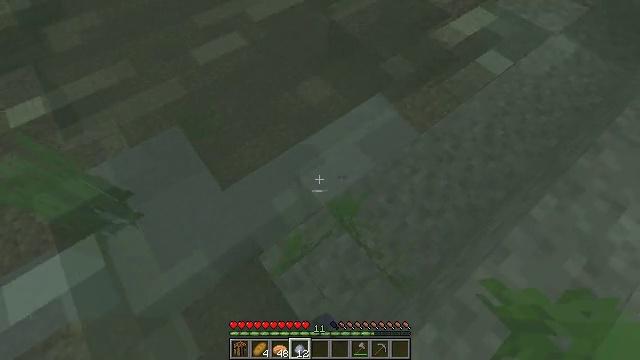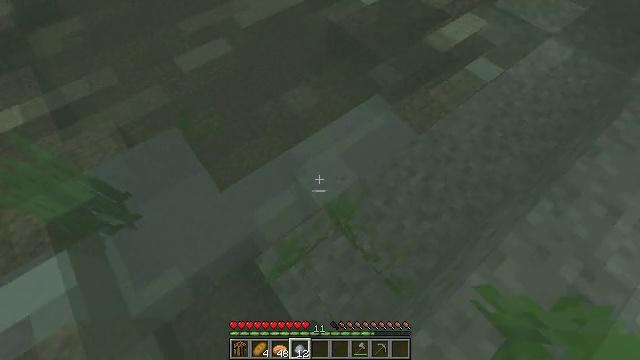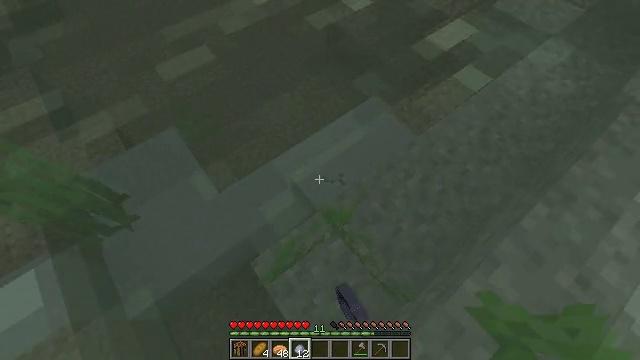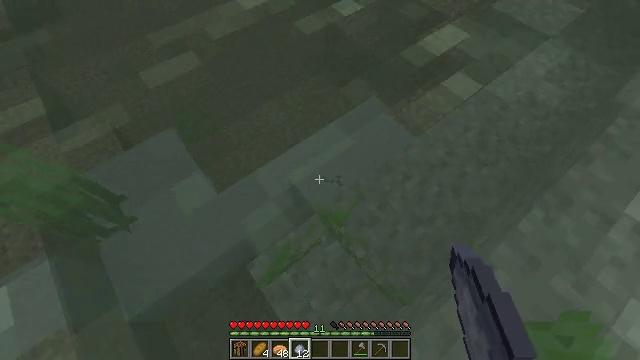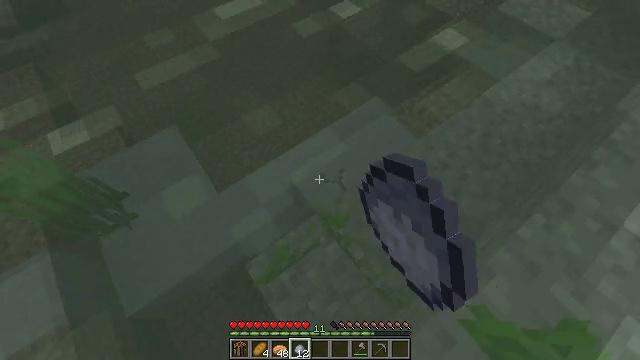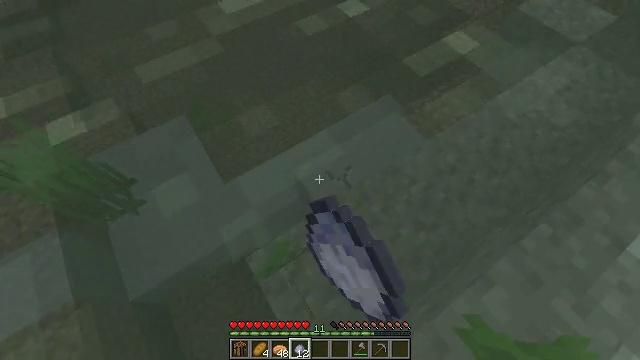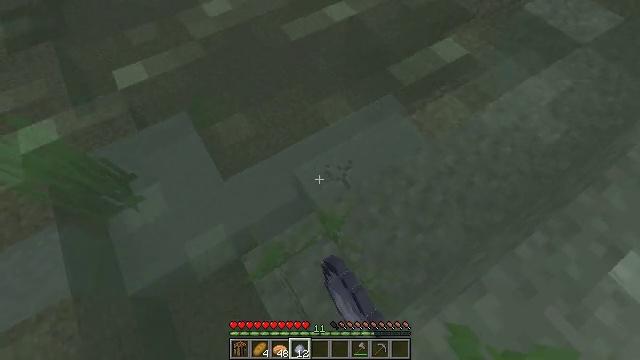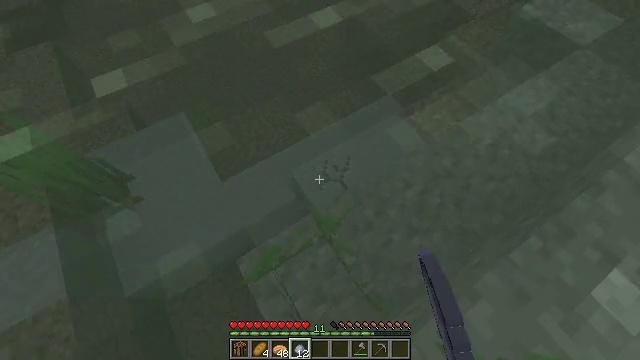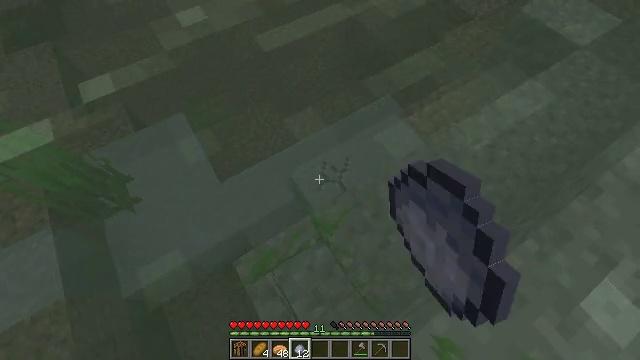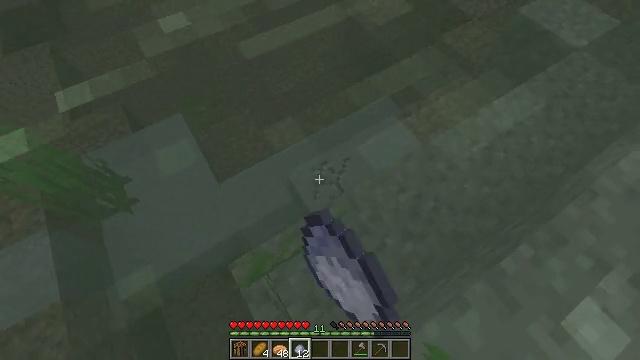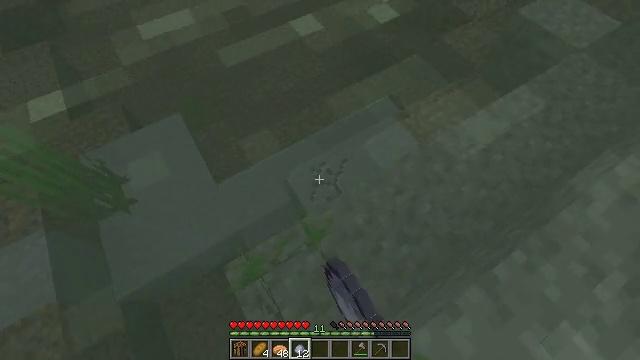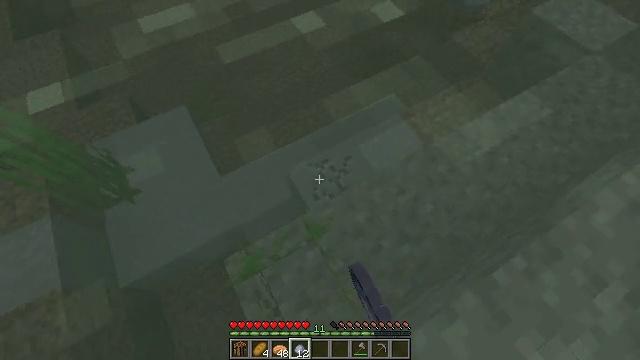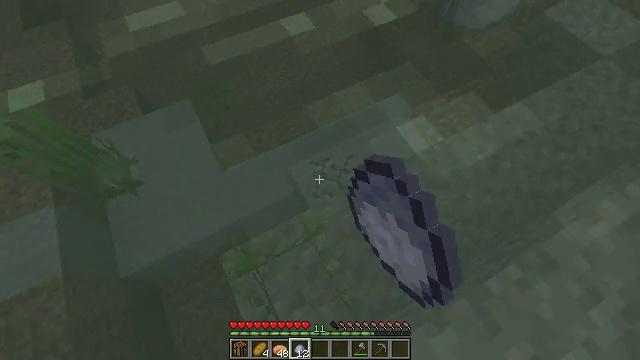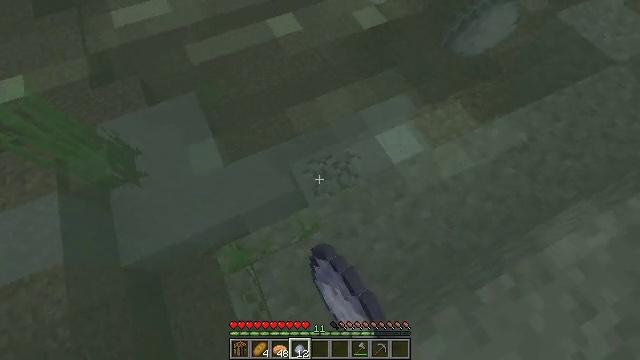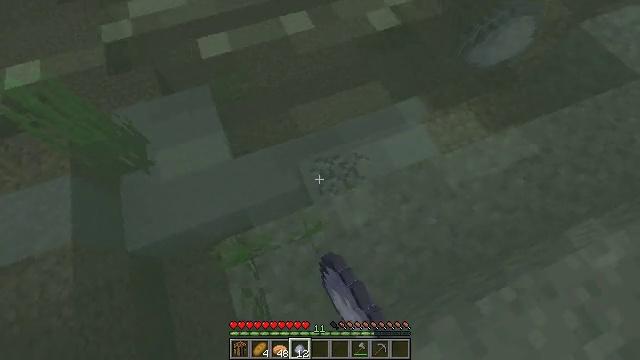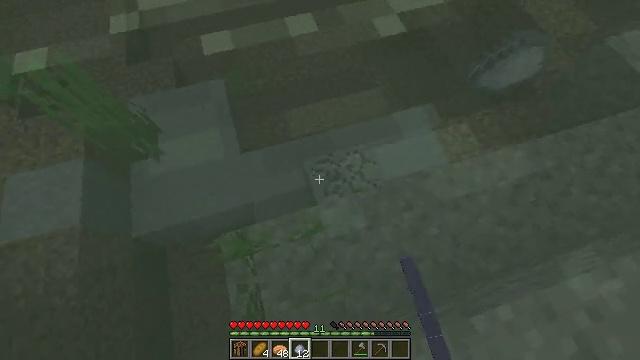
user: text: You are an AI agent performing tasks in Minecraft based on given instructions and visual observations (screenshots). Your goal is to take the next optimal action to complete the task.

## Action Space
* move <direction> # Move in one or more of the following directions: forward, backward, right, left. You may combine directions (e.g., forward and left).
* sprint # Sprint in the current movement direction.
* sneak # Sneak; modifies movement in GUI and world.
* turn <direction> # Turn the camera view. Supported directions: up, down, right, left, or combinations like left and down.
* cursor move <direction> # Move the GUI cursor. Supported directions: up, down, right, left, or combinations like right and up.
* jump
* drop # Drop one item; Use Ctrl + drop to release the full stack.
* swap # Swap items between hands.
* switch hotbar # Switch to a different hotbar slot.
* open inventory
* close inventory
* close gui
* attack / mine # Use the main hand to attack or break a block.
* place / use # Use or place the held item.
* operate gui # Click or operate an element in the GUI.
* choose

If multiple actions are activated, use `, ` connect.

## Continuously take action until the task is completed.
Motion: motion action
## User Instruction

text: Collect clay by holding down the left mouse button.
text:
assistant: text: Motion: move forward and move right, sneak, attack / mine
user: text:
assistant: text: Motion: move forward and move right, sneak, attack / mine
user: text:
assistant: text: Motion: move forward and move right, sneak, attack / mine
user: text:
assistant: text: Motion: move forward and move right, sneak, turn left, attack / mine
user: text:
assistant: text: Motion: move forward and move right, sneak, turn left and down, attack / mine
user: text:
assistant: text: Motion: move forward and move right, sneak, turn left, attack / mine
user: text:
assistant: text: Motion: move forward and move right, sneak, attack / mine
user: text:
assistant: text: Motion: move forward and move right, sneak, attack / mine
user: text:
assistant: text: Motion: move forward and move right, sneak, attack / mine
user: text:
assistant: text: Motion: move forward and move right, sneak, attack / mine
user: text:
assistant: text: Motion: move forward and move right, sneak, turn left, attack / mine
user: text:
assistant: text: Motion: move right, sneak, turn left, attack / mine
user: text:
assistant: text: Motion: move right, sneak, turn left, attack / mine
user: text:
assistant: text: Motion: move right, sneak, turn left, attack / mine
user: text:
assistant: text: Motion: move right, sneak, turn left, attack / mine
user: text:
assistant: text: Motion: move right, sneak, turn left, attack / mine
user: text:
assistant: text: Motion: move right, sneak, turn left, attack / mine
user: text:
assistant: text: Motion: move right, sneak, turn left, attack / mine
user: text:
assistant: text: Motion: move forward and move right, sneak, attack / mine
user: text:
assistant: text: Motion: move forward and move right, sneak, attack / mine
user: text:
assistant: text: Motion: move forward and move right, sneak, attack / mine
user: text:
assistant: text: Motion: move forward and move right, sneak, attack / mine
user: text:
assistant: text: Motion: move right, sneak, attack / mine
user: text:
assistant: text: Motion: move right, sneak, attack / mine
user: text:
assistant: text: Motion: move right, sneak, turn right, attack / mine
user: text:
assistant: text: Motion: move right, sneak, turn right, attack / mine
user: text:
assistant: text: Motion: move right, sneak, attack / mine
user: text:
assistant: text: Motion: move right, sneak, attack / mine
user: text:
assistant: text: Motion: move right, sneak, attack / mine
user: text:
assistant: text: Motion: move right, sneak, attack / mine